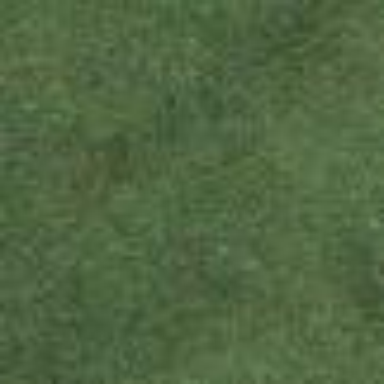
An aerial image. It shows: Golf green.